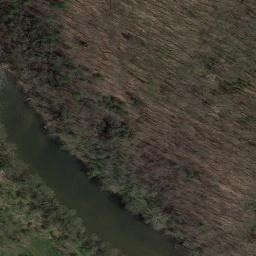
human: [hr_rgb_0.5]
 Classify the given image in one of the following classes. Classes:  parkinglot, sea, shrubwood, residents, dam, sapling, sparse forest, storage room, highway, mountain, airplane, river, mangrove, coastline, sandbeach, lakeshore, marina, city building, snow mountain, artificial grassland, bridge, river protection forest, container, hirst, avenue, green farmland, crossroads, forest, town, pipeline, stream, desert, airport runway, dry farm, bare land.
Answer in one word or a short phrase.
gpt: river